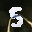
Label: 5